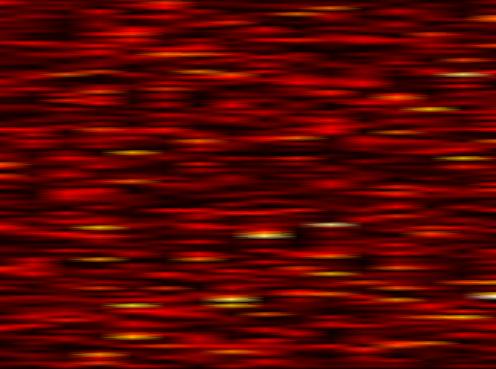
Label: FBMC